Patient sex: M
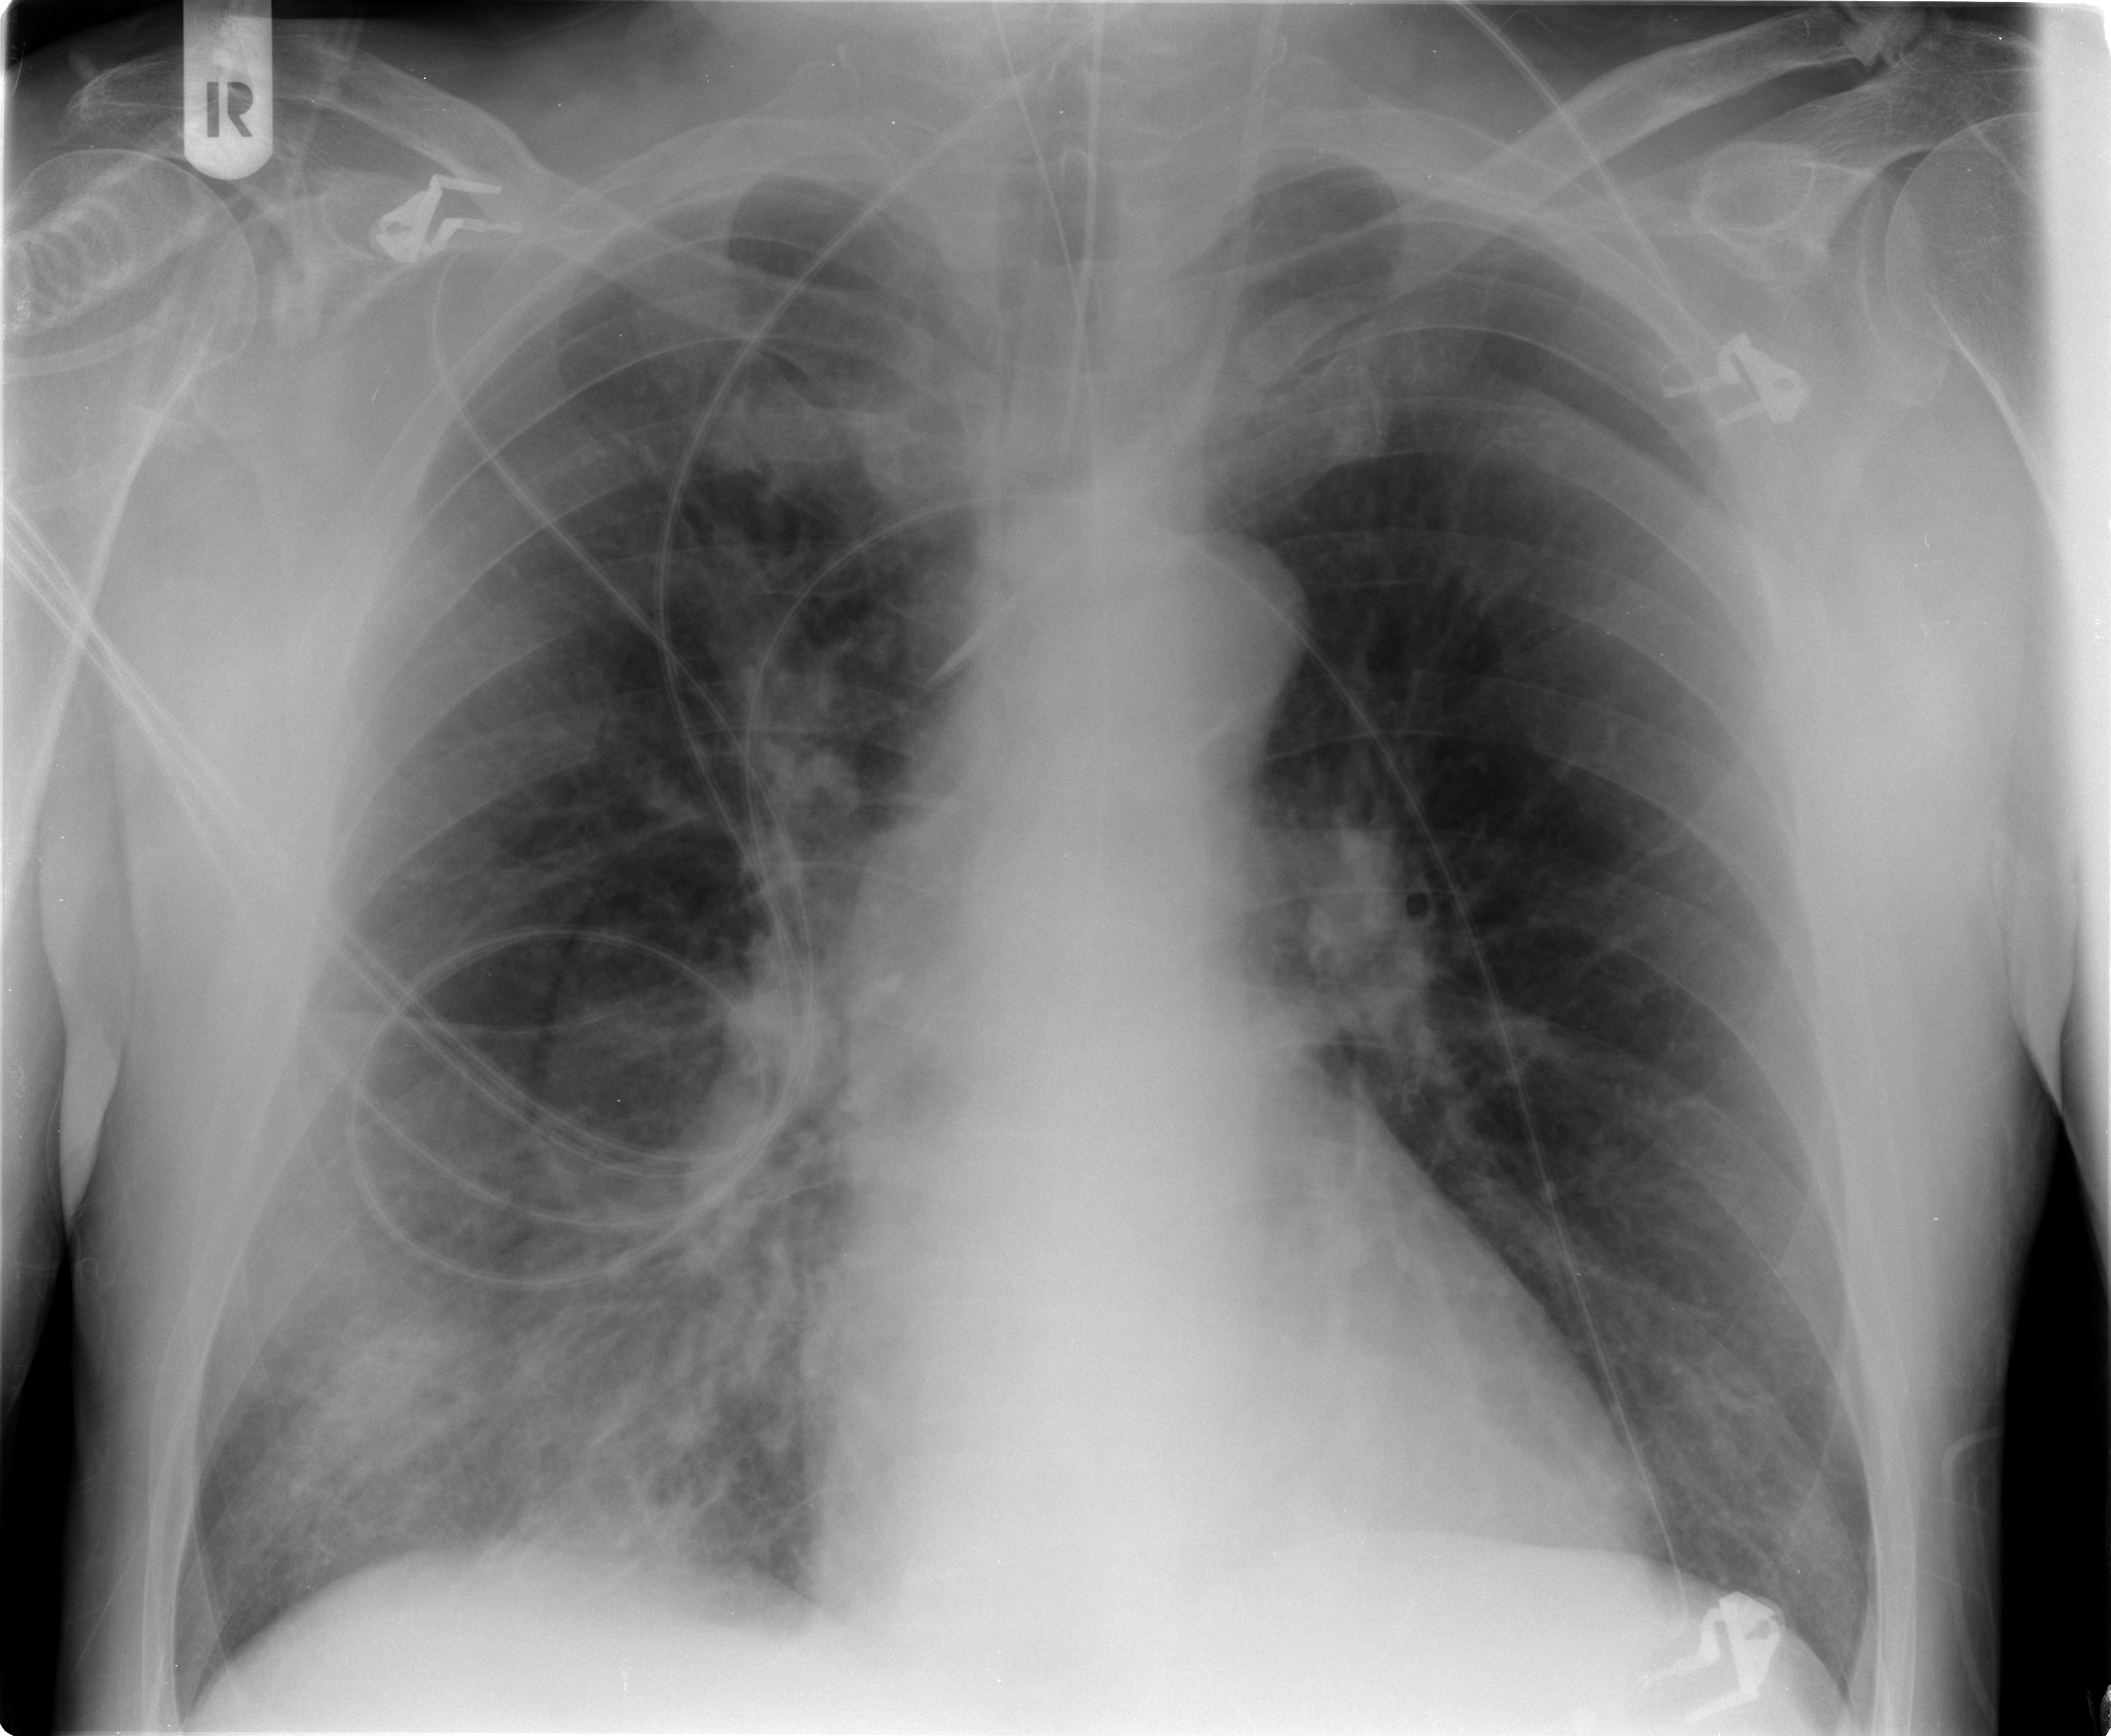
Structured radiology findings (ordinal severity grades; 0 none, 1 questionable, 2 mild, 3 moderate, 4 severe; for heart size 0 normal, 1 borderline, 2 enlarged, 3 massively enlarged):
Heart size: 0
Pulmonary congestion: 2
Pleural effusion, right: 0
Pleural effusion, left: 0
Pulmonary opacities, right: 3
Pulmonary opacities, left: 0
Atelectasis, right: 2
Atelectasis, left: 2